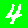
Digit: 4